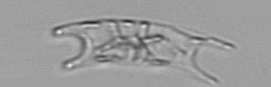
Label: Eucampia